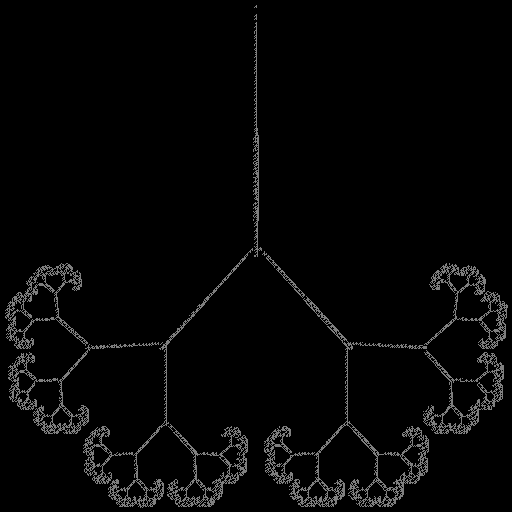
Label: sticks